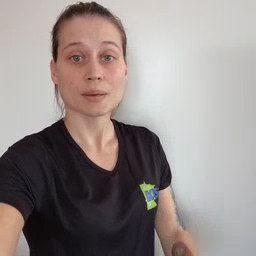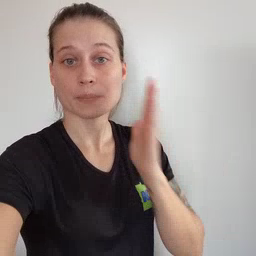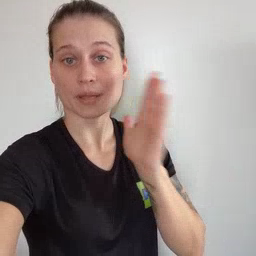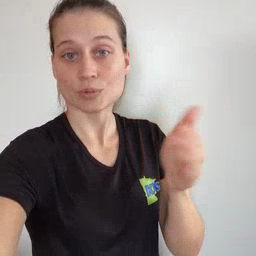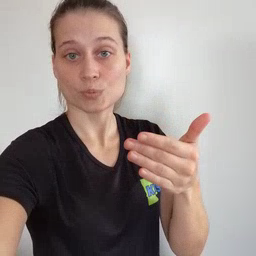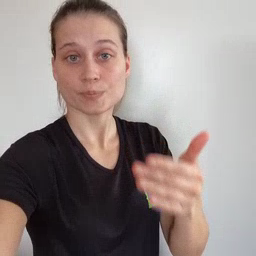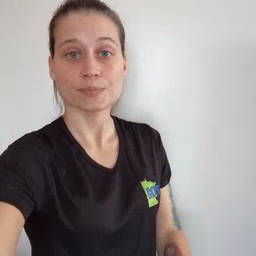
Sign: bedroom